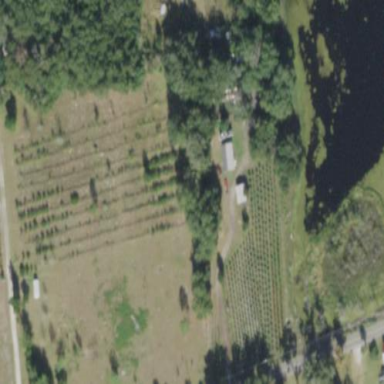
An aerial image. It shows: Plant nursery cultivating trees.